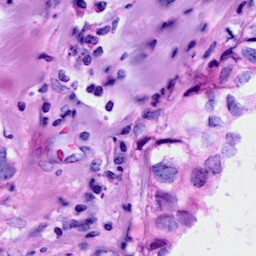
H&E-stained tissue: Breast